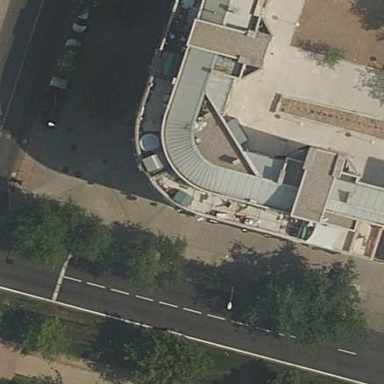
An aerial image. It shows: Residential building.